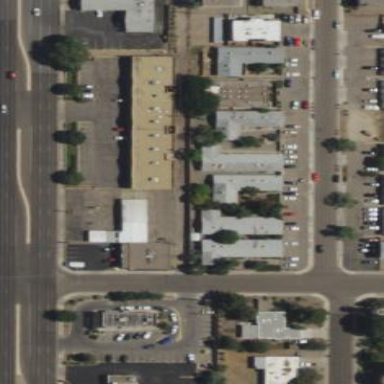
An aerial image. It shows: Commercial area.